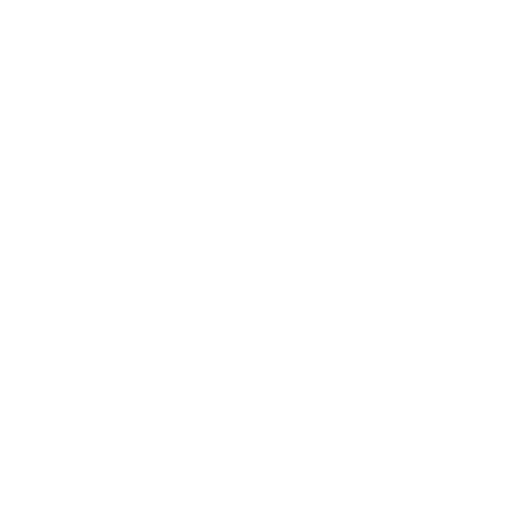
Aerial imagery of cape in Alaska named Alder Point containing only unknown